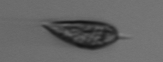
Label: Prorocentrum_triestinum